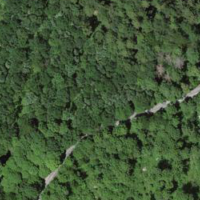
EUNIS habitat code: 45
Species observed at this site:
Urtica dioica